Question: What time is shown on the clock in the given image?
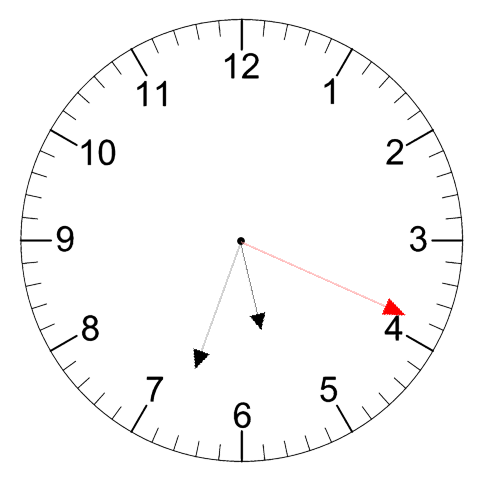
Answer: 05:33:19